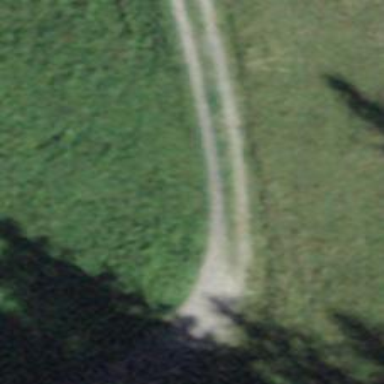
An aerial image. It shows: Gravel track road.